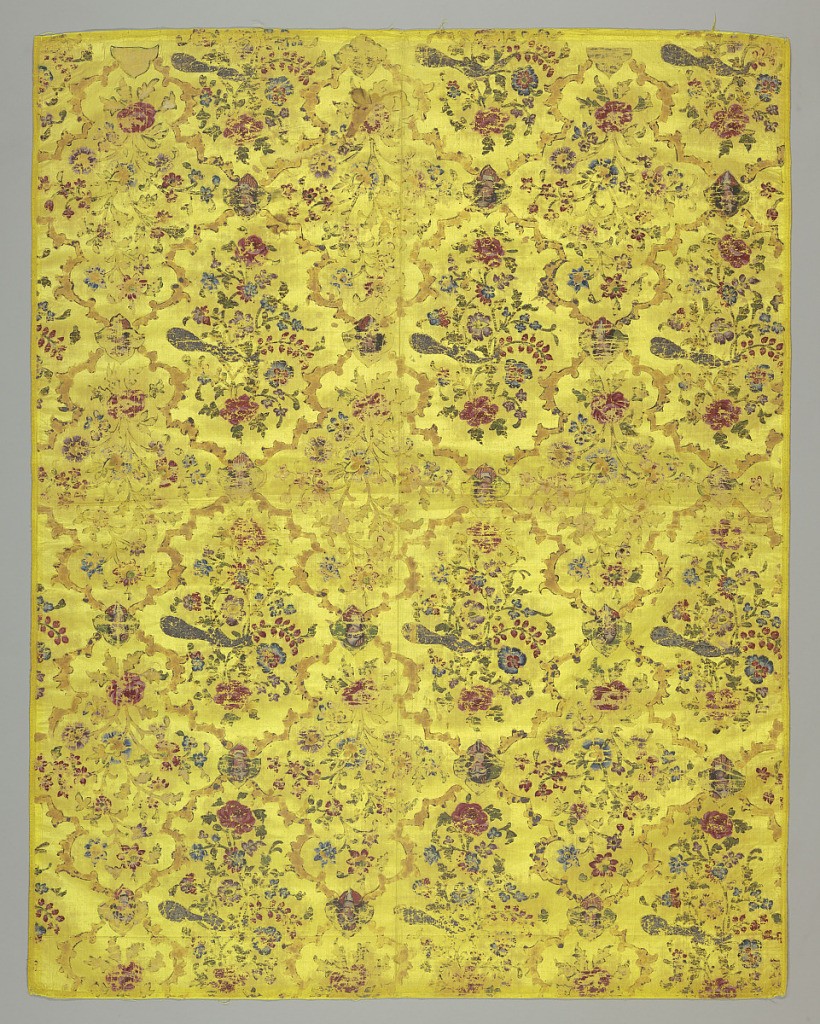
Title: Panel
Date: ca. 1810
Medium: silk Technique: tempera painted on taffeta
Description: Persian style yellow silk taffeta ground painted in tempera, in multicolor cartouches framed by diagonally intersecting blends enclosing in staggered rows two floral compositions, one containing a peacock, intersection gruadrefoils—framing female head.